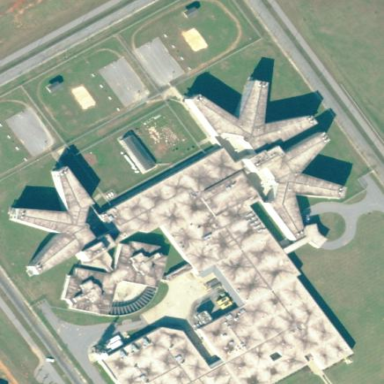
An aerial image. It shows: Prison surrounded by fence.